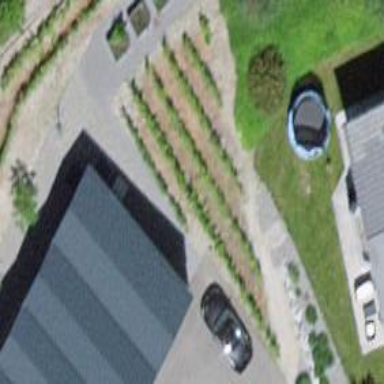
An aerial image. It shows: Vineyard growing grapes.